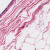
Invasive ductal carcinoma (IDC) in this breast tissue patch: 0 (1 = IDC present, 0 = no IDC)